Field crop: maize
Growth stage: 1
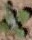
Species: chenopodium